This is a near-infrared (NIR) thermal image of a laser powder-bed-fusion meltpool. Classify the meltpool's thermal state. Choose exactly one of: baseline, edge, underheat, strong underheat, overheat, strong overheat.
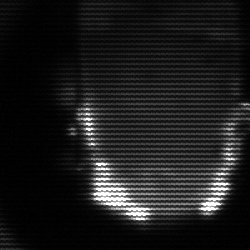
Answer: baseline